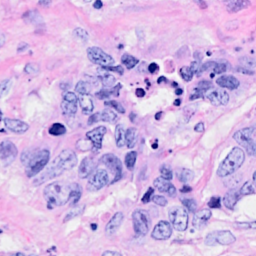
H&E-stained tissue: Breast